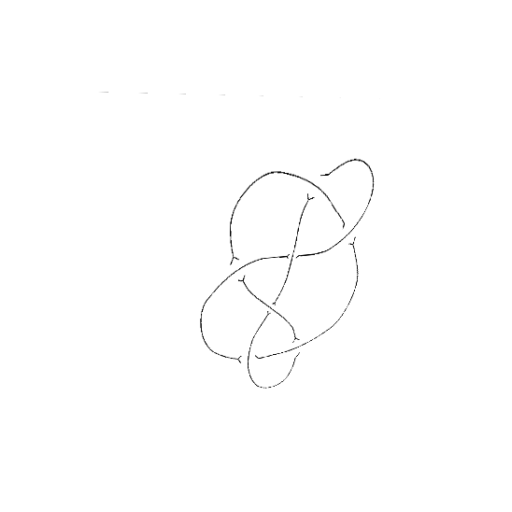
Crossing number: 7